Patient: sex M, age 46
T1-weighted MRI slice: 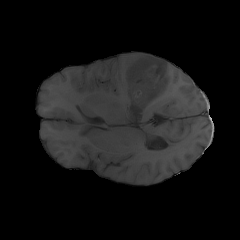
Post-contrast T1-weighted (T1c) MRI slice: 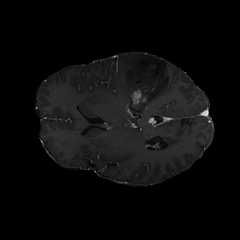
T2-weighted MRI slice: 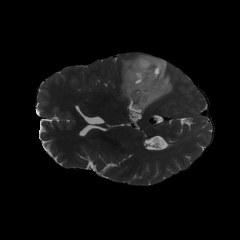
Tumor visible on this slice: yes
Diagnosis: Astrocytoma, IDH-mutant
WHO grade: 3